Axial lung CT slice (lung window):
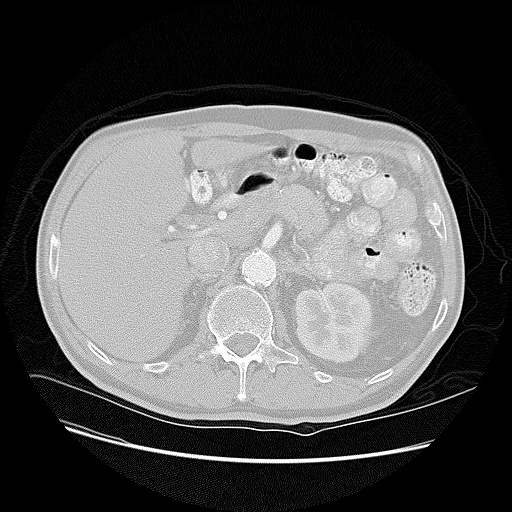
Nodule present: no